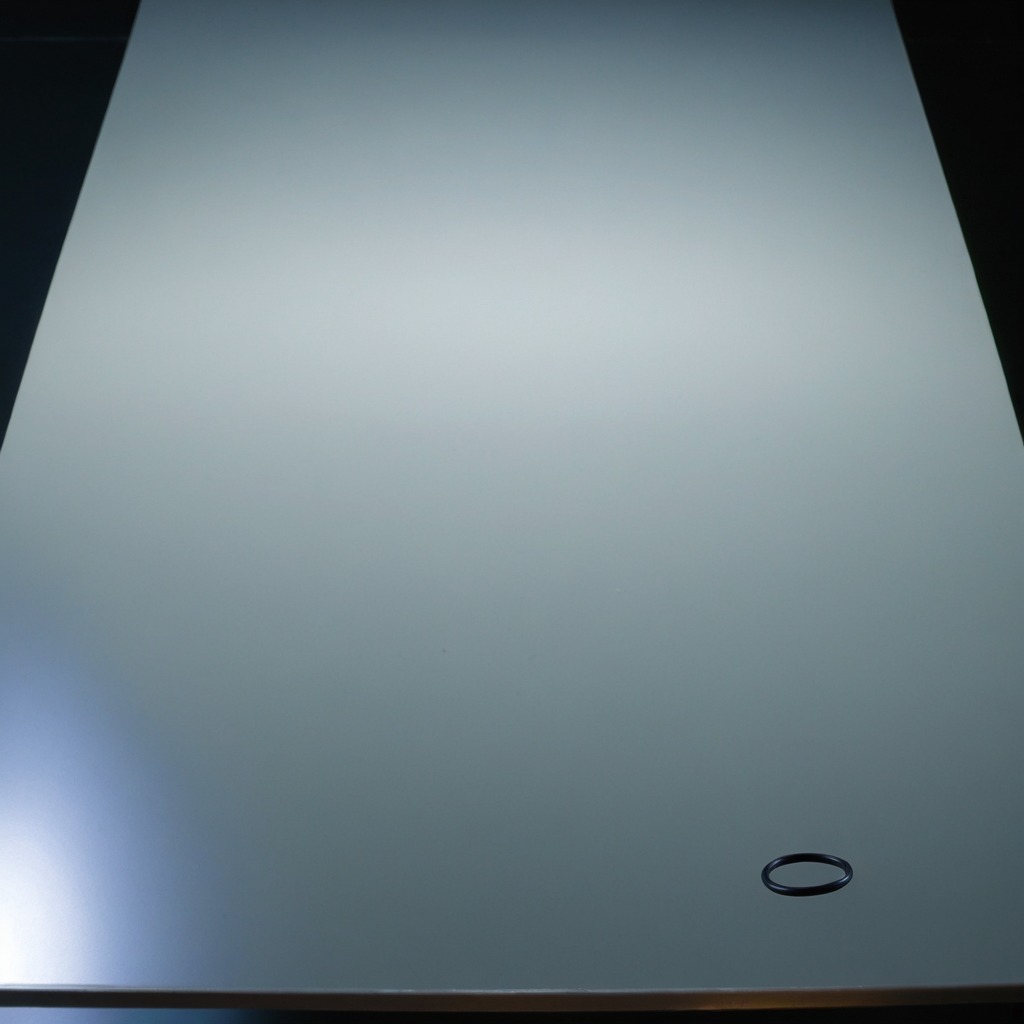
A rubber O-ring lies on the clean empty table in a railway signal maintenance room lit by harsh overhead fluorescents.